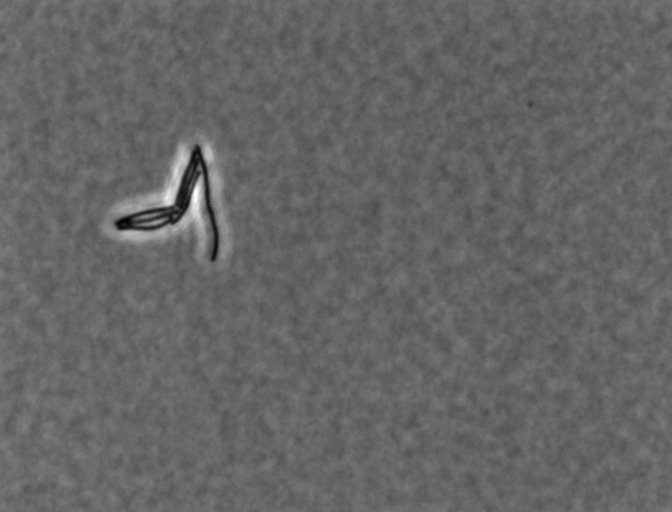
Phase contrast microscopy, 60x objective, 3 h incubation